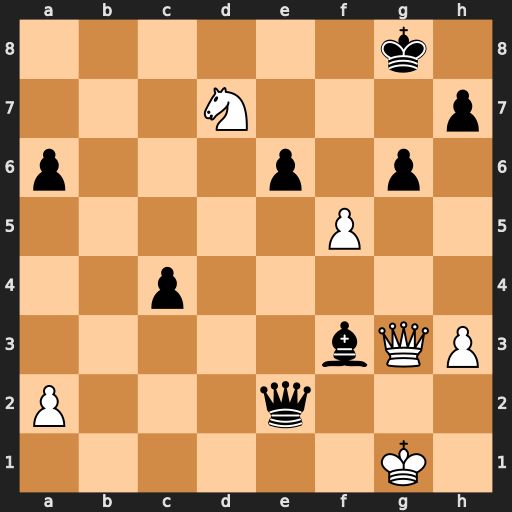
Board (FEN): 6k1/3N3p/p3p1p1/5P2/2p5/5bQP/P3q3/6K1
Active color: w
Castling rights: -
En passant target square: -
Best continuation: Qb8+ Kf7 Qf8#